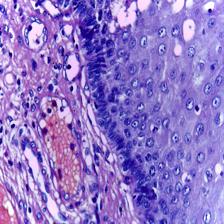
Diagnosis: Normal